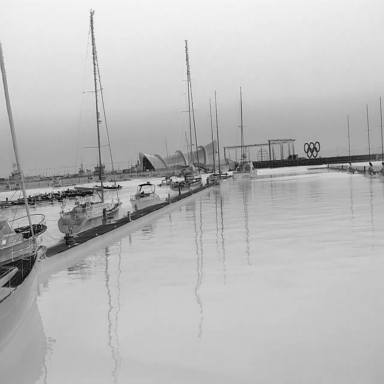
There are ten objects shown in the infrared image, including eight sailboats, and two canoes.